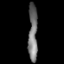
Tissue: lung
Cell type: Endothelial cells
Senescence score: 0.6779
Nuclear area (px): 522
Mean DAPI intensity: 114.615